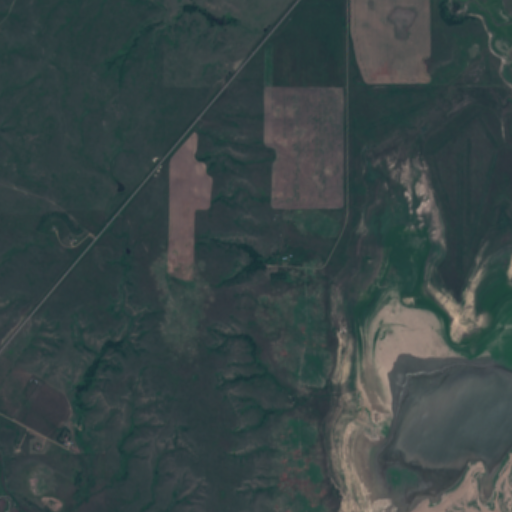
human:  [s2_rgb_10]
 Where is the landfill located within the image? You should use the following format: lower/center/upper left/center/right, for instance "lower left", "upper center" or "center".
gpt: There is no landfill in the image.